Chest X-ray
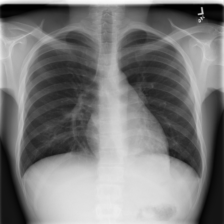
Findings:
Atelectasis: negative
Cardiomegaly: negative
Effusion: negative
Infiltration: positive
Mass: negative
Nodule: negative
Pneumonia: positive
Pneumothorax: negative
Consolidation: negative
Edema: negative
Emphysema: negative
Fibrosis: negative
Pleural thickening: negative
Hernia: negative